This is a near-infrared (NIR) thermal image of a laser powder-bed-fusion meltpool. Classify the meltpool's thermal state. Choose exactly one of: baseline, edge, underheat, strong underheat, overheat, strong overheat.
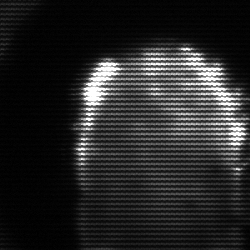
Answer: baseline